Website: walmart
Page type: address-validator
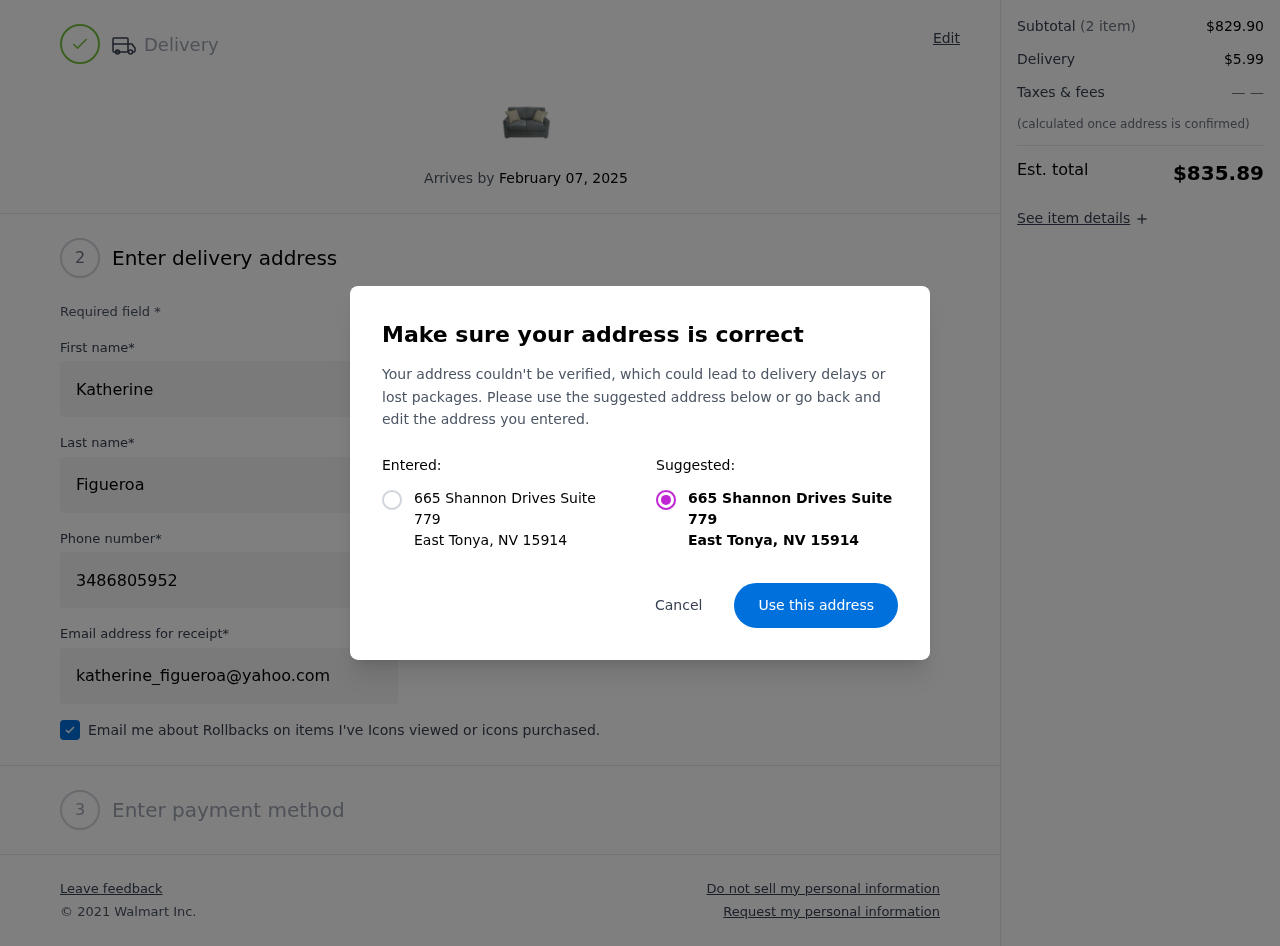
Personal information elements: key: PII_CITY
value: East Tonya
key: PII_POSTCODE
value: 15914
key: PII_STATE_ABBR
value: NV
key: PII_STREET
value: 665 Shannon Drives Suite 779
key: PII_FIRSTNAME
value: Katherine
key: PII_LASTNAME
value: Figueroa
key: PII_STREET2
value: Suite 844
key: PII_PHONE
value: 3486805952
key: PII_EMAIL
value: katherine_figueroa@yahoo.com
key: PII_POSTCODE_FULL
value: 15914
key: PII_POSTCODE_NUMERIC
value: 15914
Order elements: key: ORDER_DELIVERY_DATE
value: February 07, 2025
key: ORDER_SUBTOTAL
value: $829.90
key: ORDER_SHIPPING_COST
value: $5.99
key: ORDER_TOTAL
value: $835.89